Question: I am completely blind with this Error. I'm more of a Java man than an ASP one. So here is my code and my question :
Here is my code that produce the error :
'''
protected void ButtonOk_Click(object sender, EventArgs e)
{
// OracleConnection connect = new OracleConnection();
// connect.ConnectionString = ConfigurationManager.ConnectionStrings["Absensi2.Properties.Settings.Setting"].ConnectionString;
//// SqlConnection connect = new SqlConnection(getConnection());
var sql = "insert into master_dosen('NIP','NAMA_DOSEN','KETERANGAN') values (:NIP, :NAMA_DOSEN, :KETERANGAN)";
using (OracleConnection c = new OracleConnection(ConfigurationManager.ConnectionStrings["Absensi2.Properties.Settings.Setting"].ConnectionString))
{
c.Open();
using (OracleCommand cmd = new OracleCommand(sql, c))
{
cmd.Parameters.Add(":NIP", TextBoxNIP.Text);
cmd.Parameters.Add(":NAMA_DOSEN", TextBoxNamaDosen.Text);
cmd.Parameters.Add(":KETERANGAN", TextBoxKeterangan.Text);
cmd.ExecuteNonQuery();
GridView1.DataBind();
}
c.Close();
}
'''
The error is :
ORA-00928: missing SELECT keyword
in line cmd.ExecuteNonQuery();

I already search and it says deprecated. is it true?
NB : I am using ODP.NET, and I am using visual studio 2010.
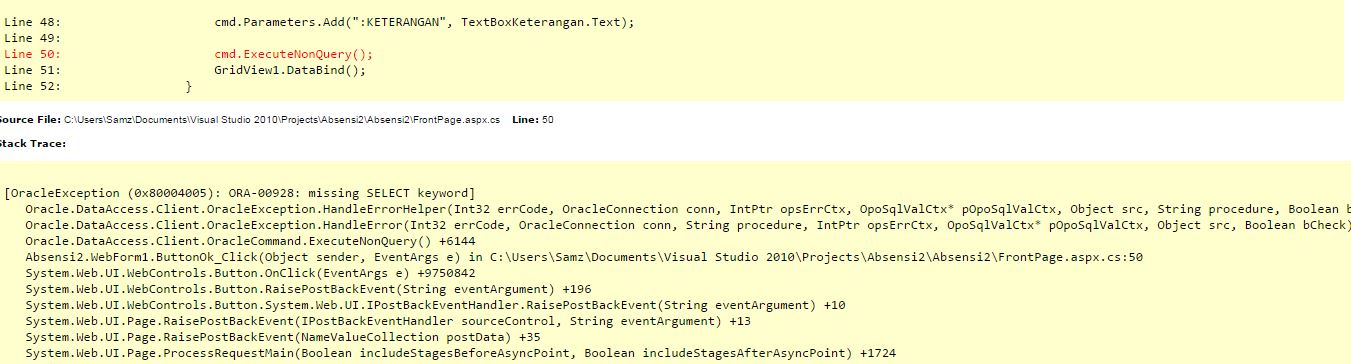
Answer: The problem with your query is that you are wrapping column names with single quotes which makes them string literal.
To fix the problem, just remove the single quotes around the column names:
'''
var sql = "insert into master_dosen(NIP,NAMA_DOSEN,KETERANGAN) ...";
'''